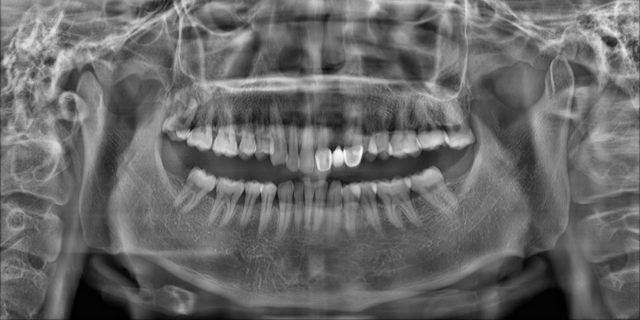
adult